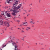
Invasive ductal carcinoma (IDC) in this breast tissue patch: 0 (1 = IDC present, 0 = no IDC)